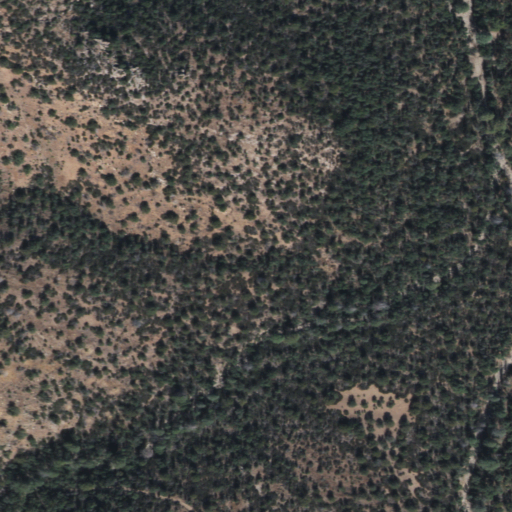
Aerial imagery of valley in Arizona named Bear Canyon containing evergreen forest, grassland, and shrub